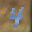
Label: 4